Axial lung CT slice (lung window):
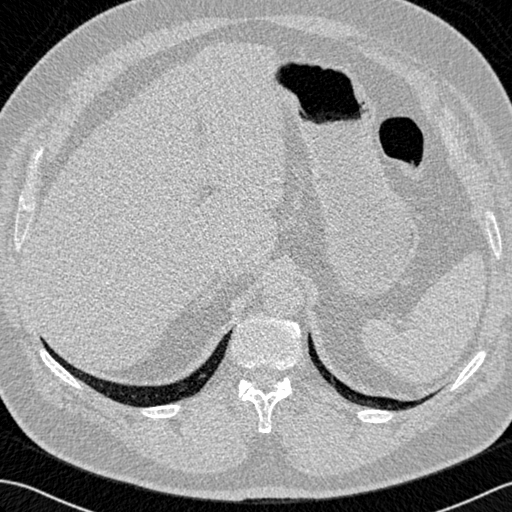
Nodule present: no